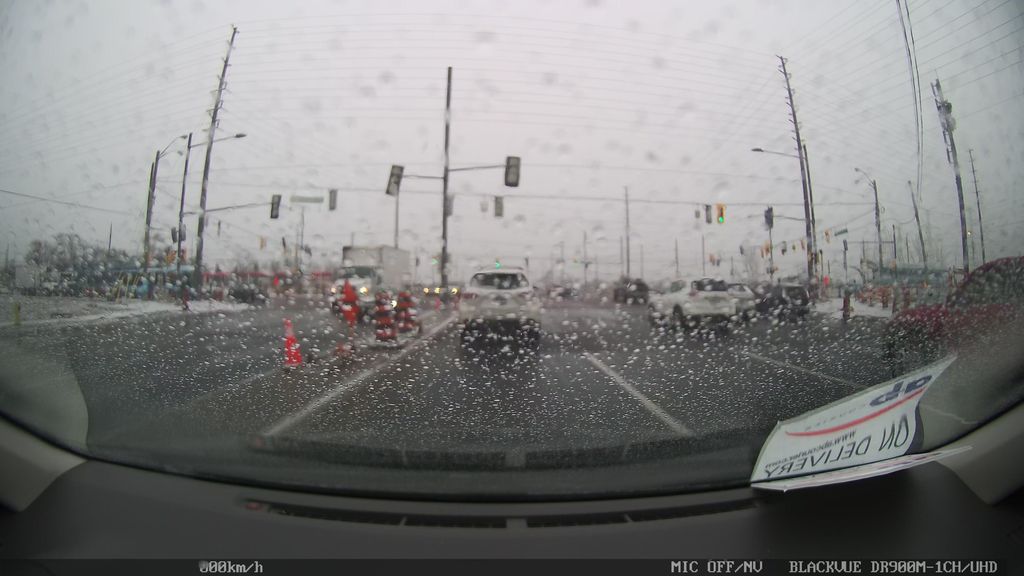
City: toronto